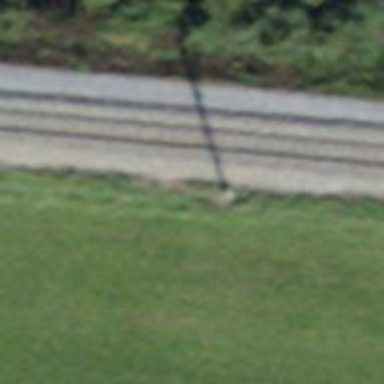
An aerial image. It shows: Power pole.